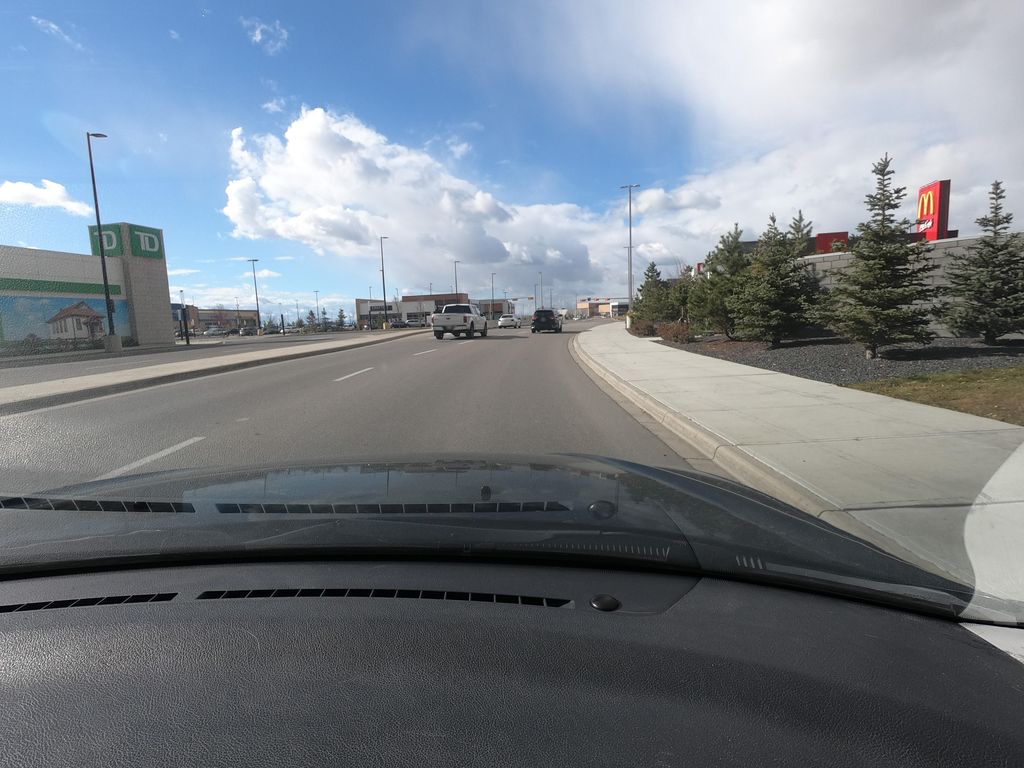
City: calgary